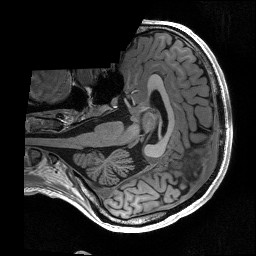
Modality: T1w
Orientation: axial
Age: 24
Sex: male
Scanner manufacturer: siemens
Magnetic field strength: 3 T
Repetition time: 2.53 s
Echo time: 0.00267 s